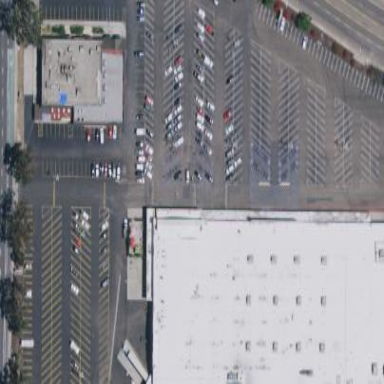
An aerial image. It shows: Commercial building.